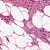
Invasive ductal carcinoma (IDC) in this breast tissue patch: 0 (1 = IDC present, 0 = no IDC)